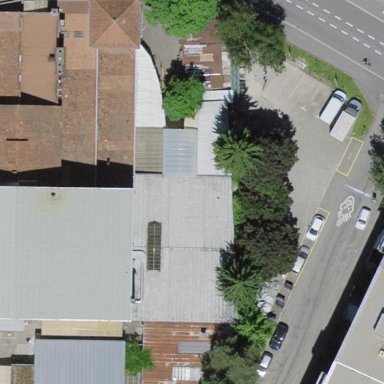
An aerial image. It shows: Commercial building.